Field crop: maize
Growth stage: 2
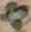
Species: chenopodium